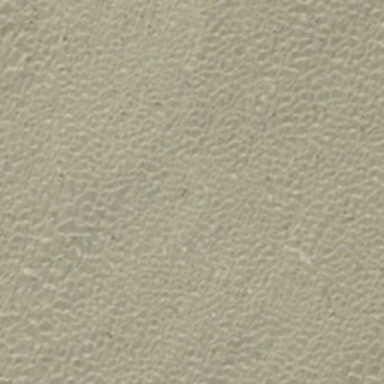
The desert has a few stones on it .